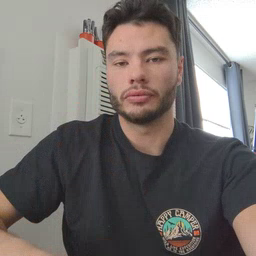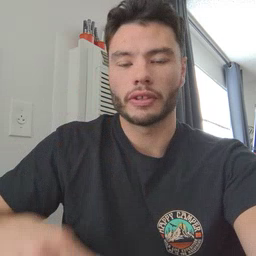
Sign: any